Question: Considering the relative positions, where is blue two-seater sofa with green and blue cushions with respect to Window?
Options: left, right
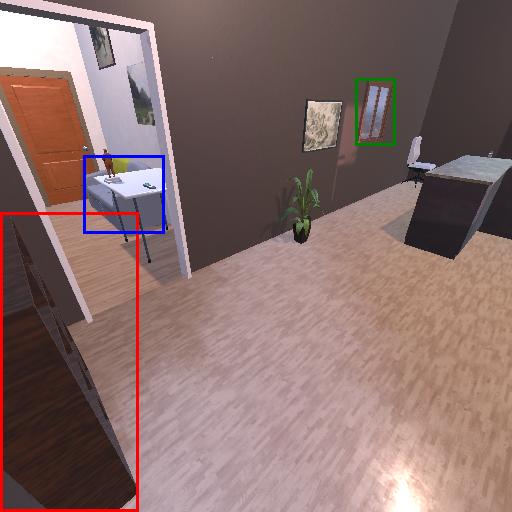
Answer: left